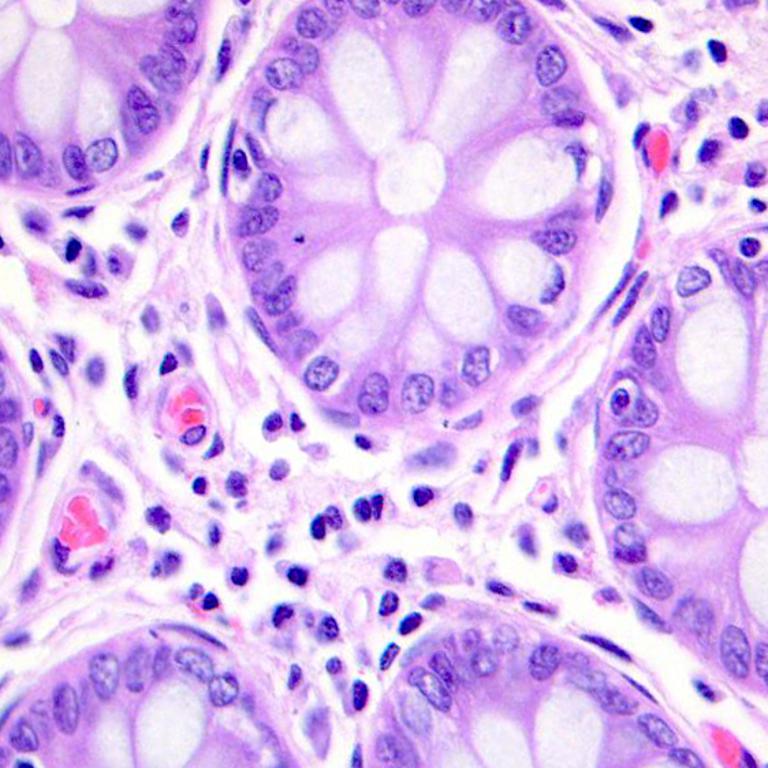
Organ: colon
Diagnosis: benign